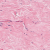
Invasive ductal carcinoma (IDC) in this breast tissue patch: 0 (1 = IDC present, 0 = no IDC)